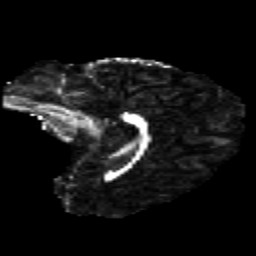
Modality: FA
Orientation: sagittal
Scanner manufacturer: ge
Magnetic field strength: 3 T
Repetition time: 8.8 s
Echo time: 0.081 s